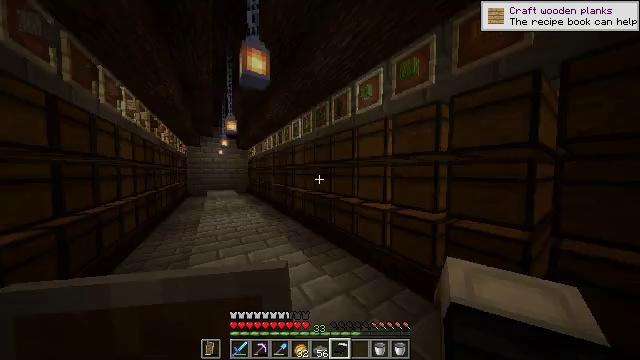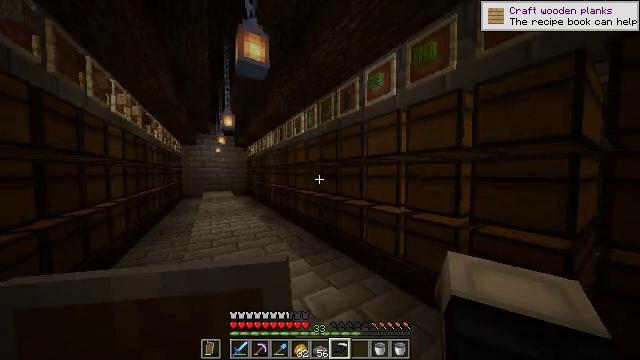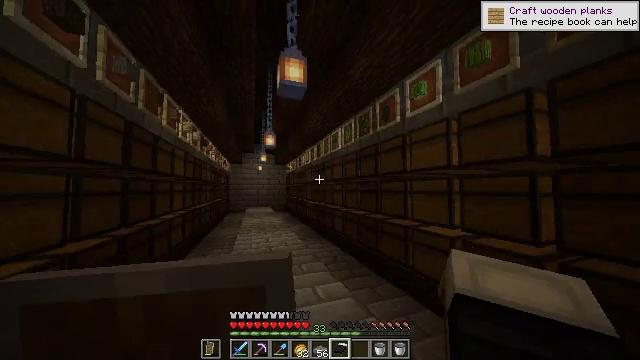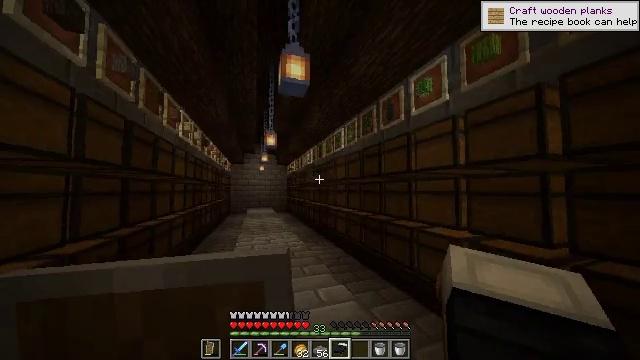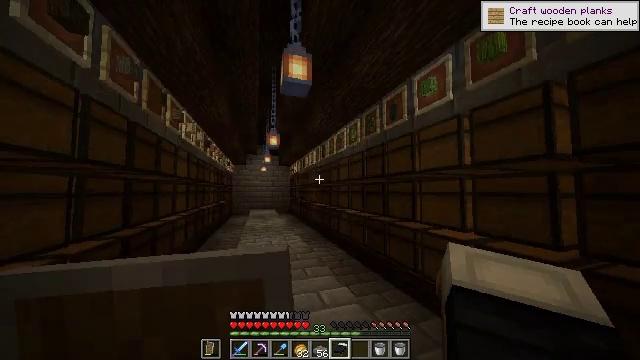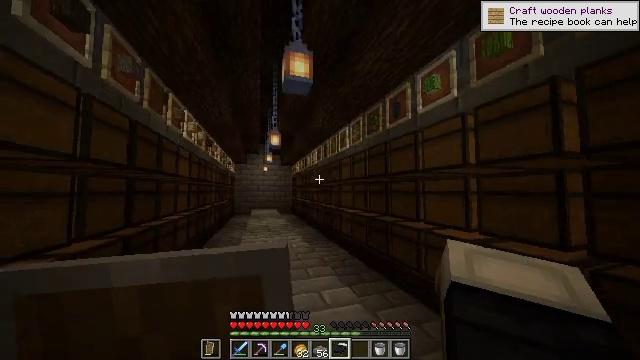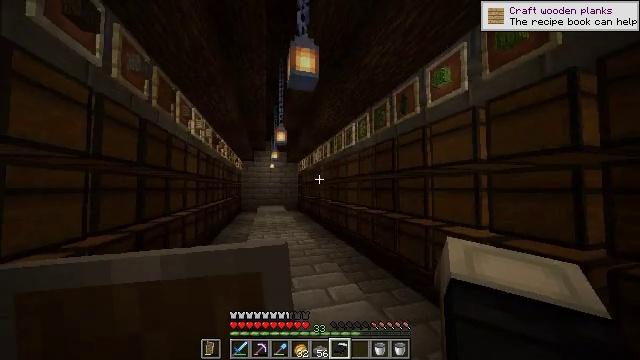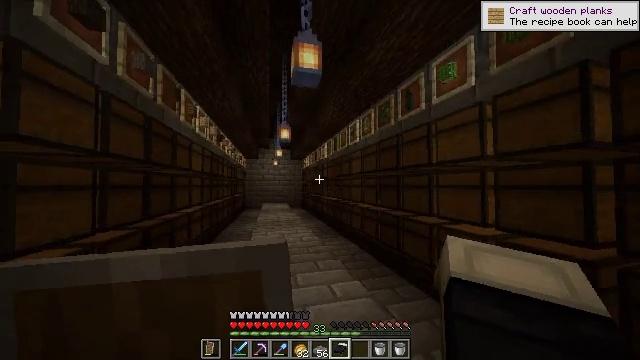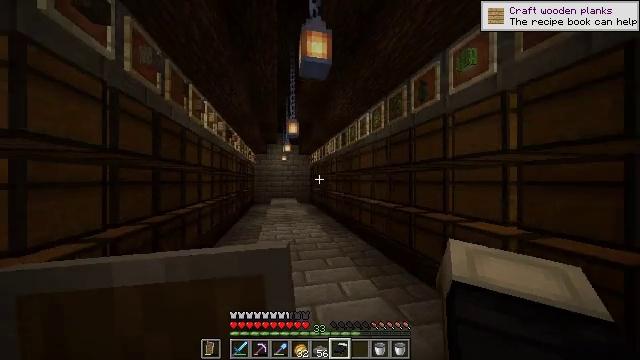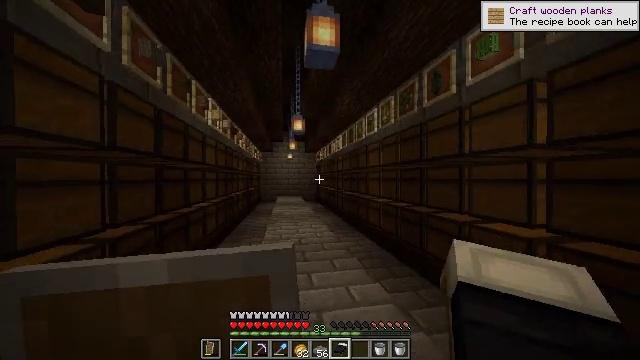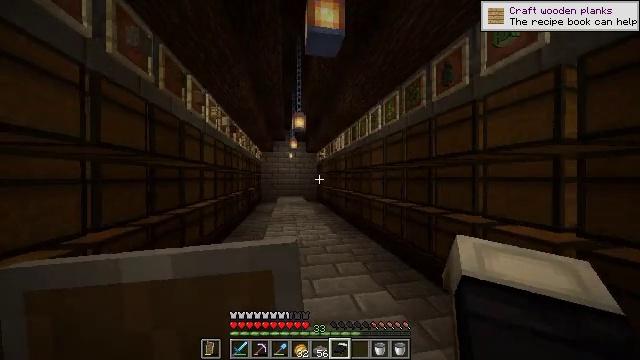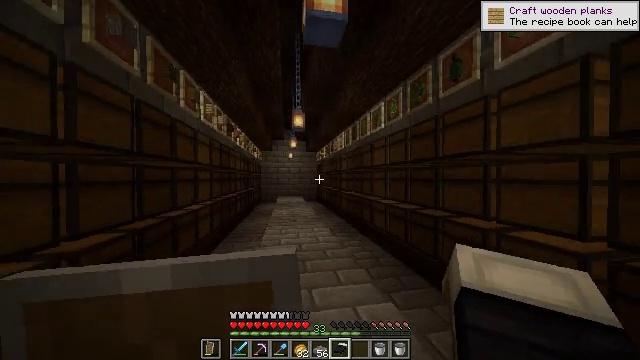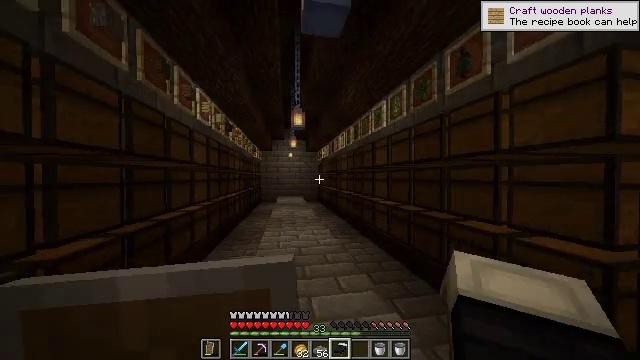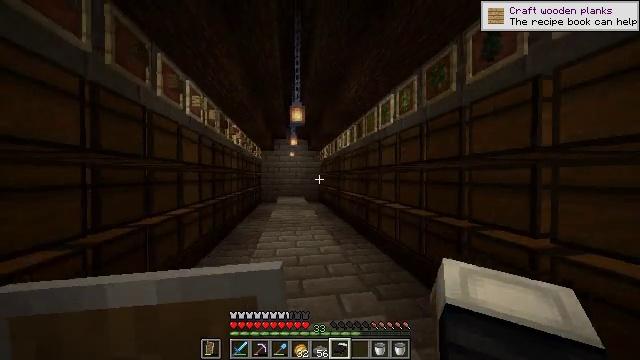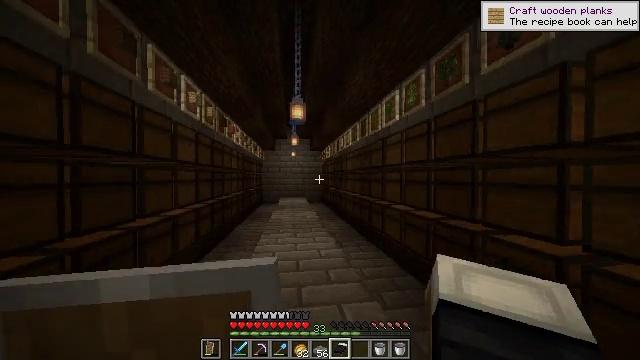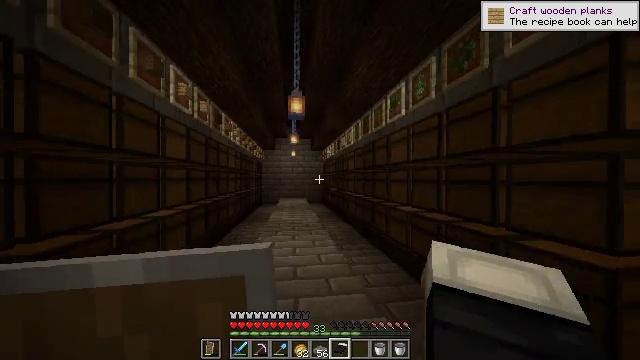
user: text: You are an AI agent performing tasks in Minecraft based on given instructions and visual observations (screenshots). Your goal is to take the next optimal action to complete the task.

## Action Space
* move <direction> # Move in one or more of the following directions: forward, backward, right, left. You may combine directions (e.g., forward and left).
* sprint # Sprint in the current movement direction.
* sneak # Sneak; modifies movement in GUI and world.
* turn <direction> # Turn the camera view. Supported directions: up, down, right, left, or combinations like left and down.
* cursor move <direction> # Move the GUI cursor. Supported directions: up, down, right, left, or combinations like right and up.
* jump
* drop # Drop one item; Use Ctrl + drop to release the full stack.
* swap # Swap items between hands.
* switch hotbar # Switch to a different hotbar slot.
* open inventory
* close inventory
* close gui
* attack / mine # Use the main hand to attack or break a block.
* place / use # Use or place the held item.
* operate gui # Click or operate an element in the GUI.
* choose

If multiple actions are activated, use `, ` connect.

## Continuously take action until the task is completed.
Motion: motion action
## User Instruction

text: Create a spruce sign with the crafting table.
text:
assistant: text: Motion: no_op
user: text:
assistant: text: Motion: turn left and up
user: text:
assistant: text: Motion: no_op
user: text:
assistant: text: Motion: no_op
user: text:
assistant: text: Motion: no_op
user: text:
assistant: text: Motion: turn left
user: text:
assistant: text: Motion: turn left
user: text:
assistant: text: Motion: move forward, turn left and down
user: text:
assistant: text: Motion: move forward, turn left
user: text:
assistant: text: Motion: move forward
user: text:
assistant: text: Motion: move forward
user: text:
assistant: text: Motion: move forward
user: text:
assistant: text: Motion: move forward
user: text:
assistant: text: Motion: move forward
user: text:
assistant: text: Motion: move forward
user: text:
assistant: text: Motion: move forward
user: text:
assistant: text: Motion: move forward
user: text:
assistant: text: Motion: move forward
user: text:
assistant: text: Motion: move forward
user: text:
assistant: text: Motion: move forward
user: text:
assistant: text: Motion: move forward
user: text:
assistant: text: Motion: move forward
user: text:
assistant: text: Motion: move forward
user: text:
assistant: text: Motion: move forward
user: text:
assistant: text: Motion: move forward
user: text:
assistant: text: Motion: move forward
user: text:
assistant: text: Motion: move forward
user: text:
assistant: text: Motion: move forward
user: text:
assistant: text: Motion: move forward
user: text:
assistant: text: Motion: move forward